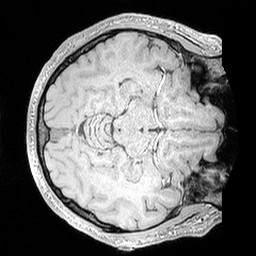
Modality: MP2RAGE
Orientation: axial
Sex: male
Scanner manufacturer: siemens
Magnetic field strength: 3 T
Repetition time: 5 s
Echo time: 0.00292 s